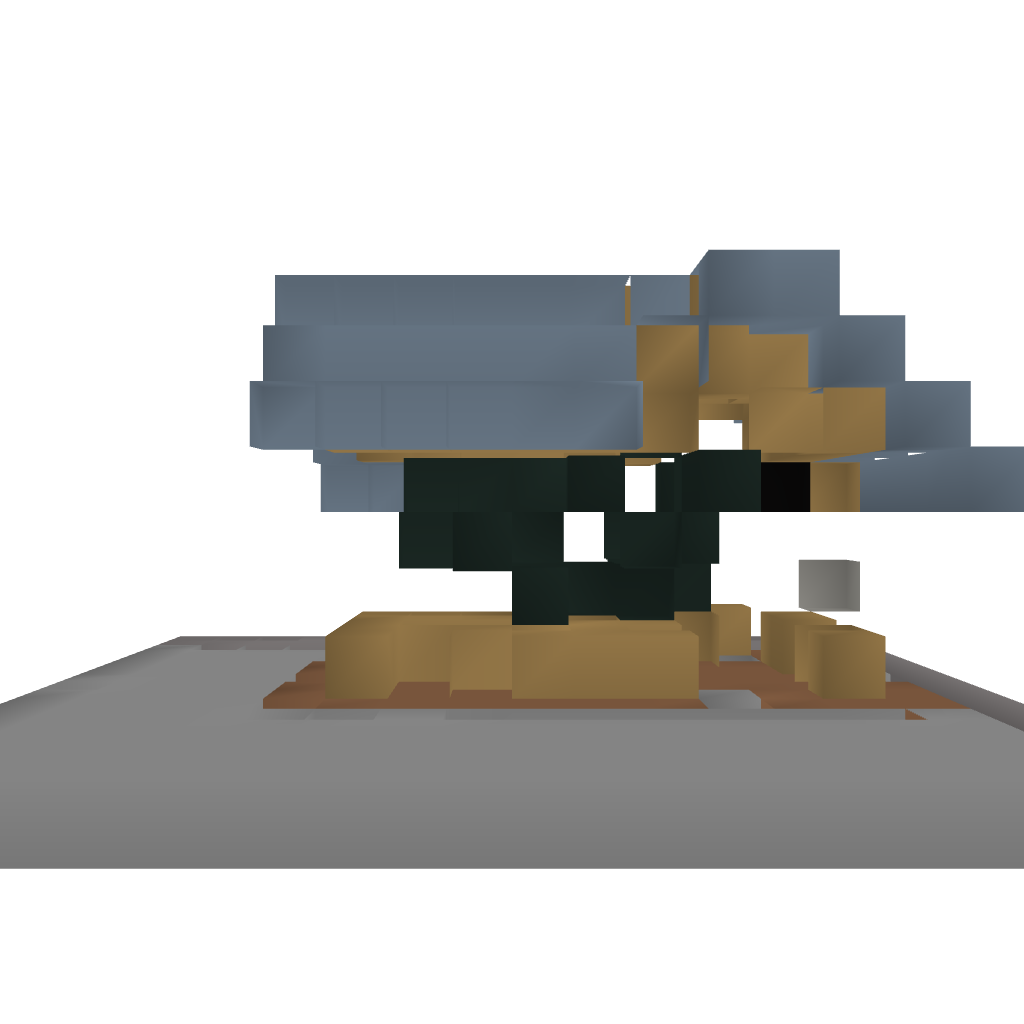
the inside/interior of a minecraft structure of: Blocks Ahoy Hotel